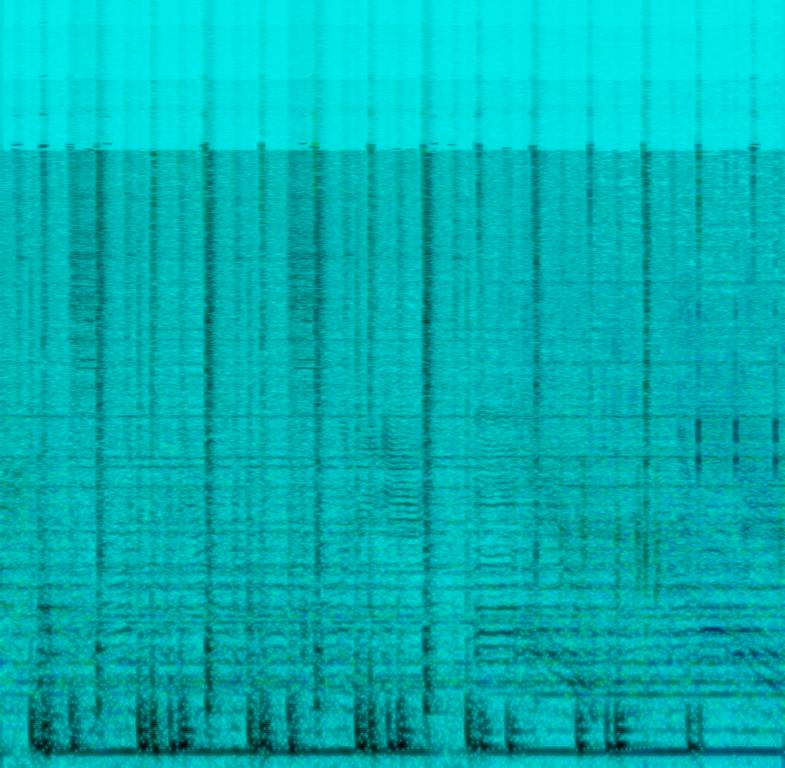
This DJ music features a didgeridoo playing the low end registers. There are different frequencies of didgeridoo instruments played in this clip which have been remixed. There are droning sounds which are all the sounds of didgeridoos. A synth plays staccato chords after two bars. The voicing used in the synth is close to a trumpet. A delay effect is used on the synth sound. This song has a tribal feel. This song can be played in a club.